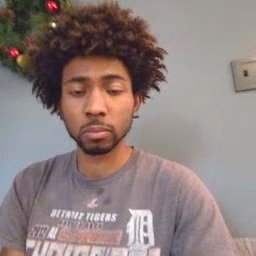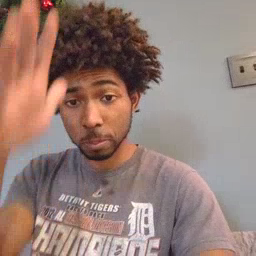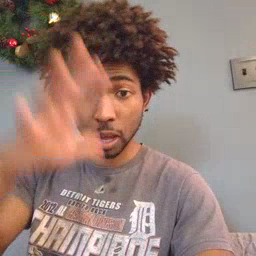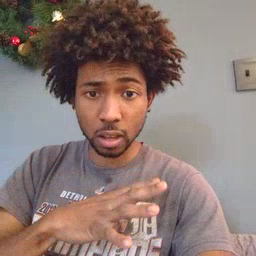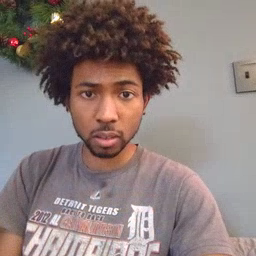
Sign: man